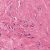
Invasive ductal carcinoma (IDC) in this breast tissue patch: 0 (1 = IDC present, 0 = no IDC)